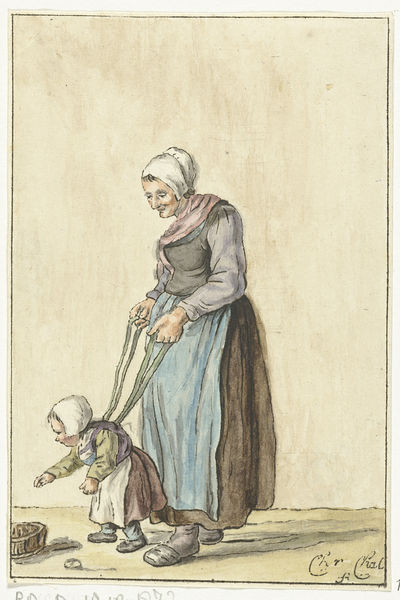
Titel: Moeder leert kind lopen
Künstler: Christina Chalon
Standort: Amsterdam
Institution: Rijksmuseum
Schlagwörter: mädchen, frau, tuch, haube, rock, kind, mutter, schürze, seile, korb, bauer, spiel, seil, haustier, kontrolle, kleinkind, bänder, erzeihung